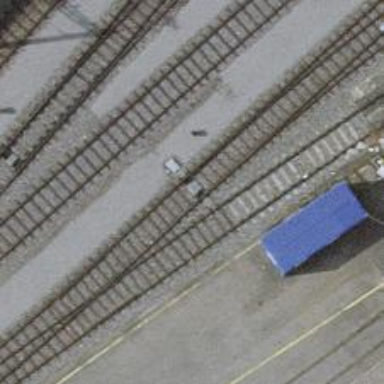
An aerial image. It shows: Railway switch.